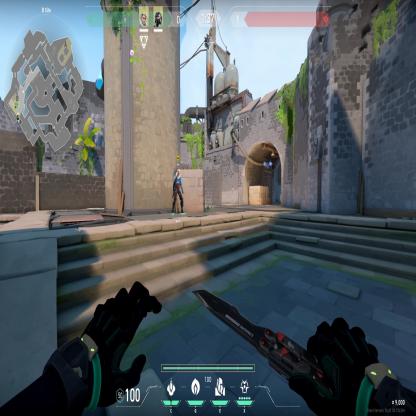
Label: teammate